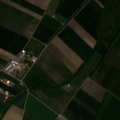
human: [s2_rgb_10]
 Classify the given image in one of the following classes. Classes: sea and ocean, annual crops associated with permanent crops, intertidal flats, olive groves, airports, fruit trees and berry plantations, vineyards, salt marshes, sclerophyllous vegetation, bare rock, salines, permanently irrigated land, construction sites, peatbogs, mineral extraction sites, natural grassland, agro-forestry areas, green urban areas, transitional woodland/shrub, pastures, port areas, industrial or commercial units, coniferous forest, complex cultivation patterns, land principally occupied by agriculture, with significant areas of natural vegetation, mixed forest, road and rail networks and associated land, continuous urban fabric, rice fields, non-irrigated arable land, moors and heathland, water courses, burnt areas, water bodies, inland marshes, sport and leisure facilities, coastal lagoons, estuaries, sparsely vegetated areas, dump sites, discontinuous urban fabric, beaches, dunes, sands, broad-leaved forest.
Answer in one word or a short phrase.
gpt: discontinuous urban fabric, non-irrigated arable land